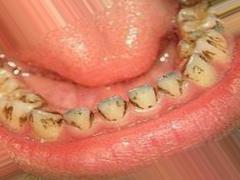
Condition: Tooth Discoloration